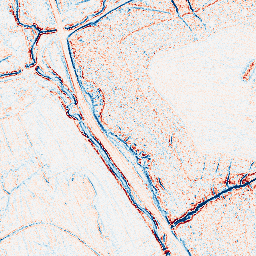
Category: edge_preserving
Decomposition family: bilateral
Decomposition parameters: d: 5
sigma_color: 75
sigma_space: 50
Upsampling method: sinc_hamming
Upsampling parameters: scale: 2
kernel_size: 8
Upsampling scale: 2